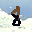
Label: 8